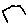
Label: hexagon